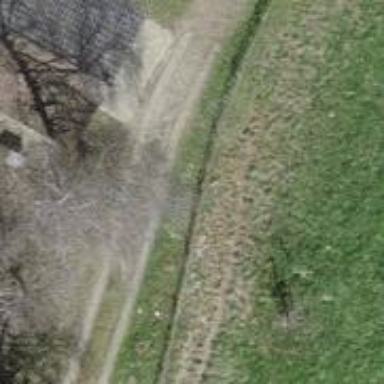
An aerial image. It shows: Fence made of poles.